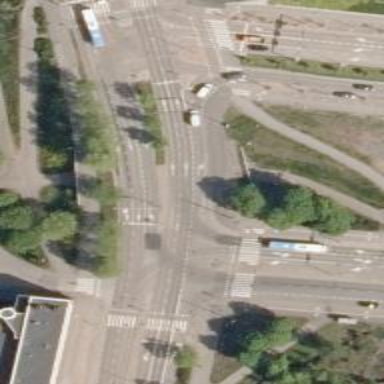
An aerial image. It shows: Asphalt cycleway.